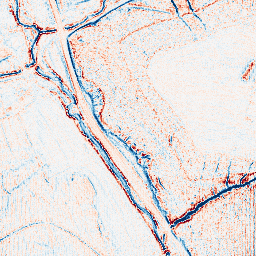
Category: edge_preserving
Decomposition family: anisotropic_diffusion
Decomposition parameters: iterations: 5
kappa: 30
gamma: 0.2
Upsampling method: fft_zeropad
Upsampling parameters: scale: 8
Upsampling scale: 8